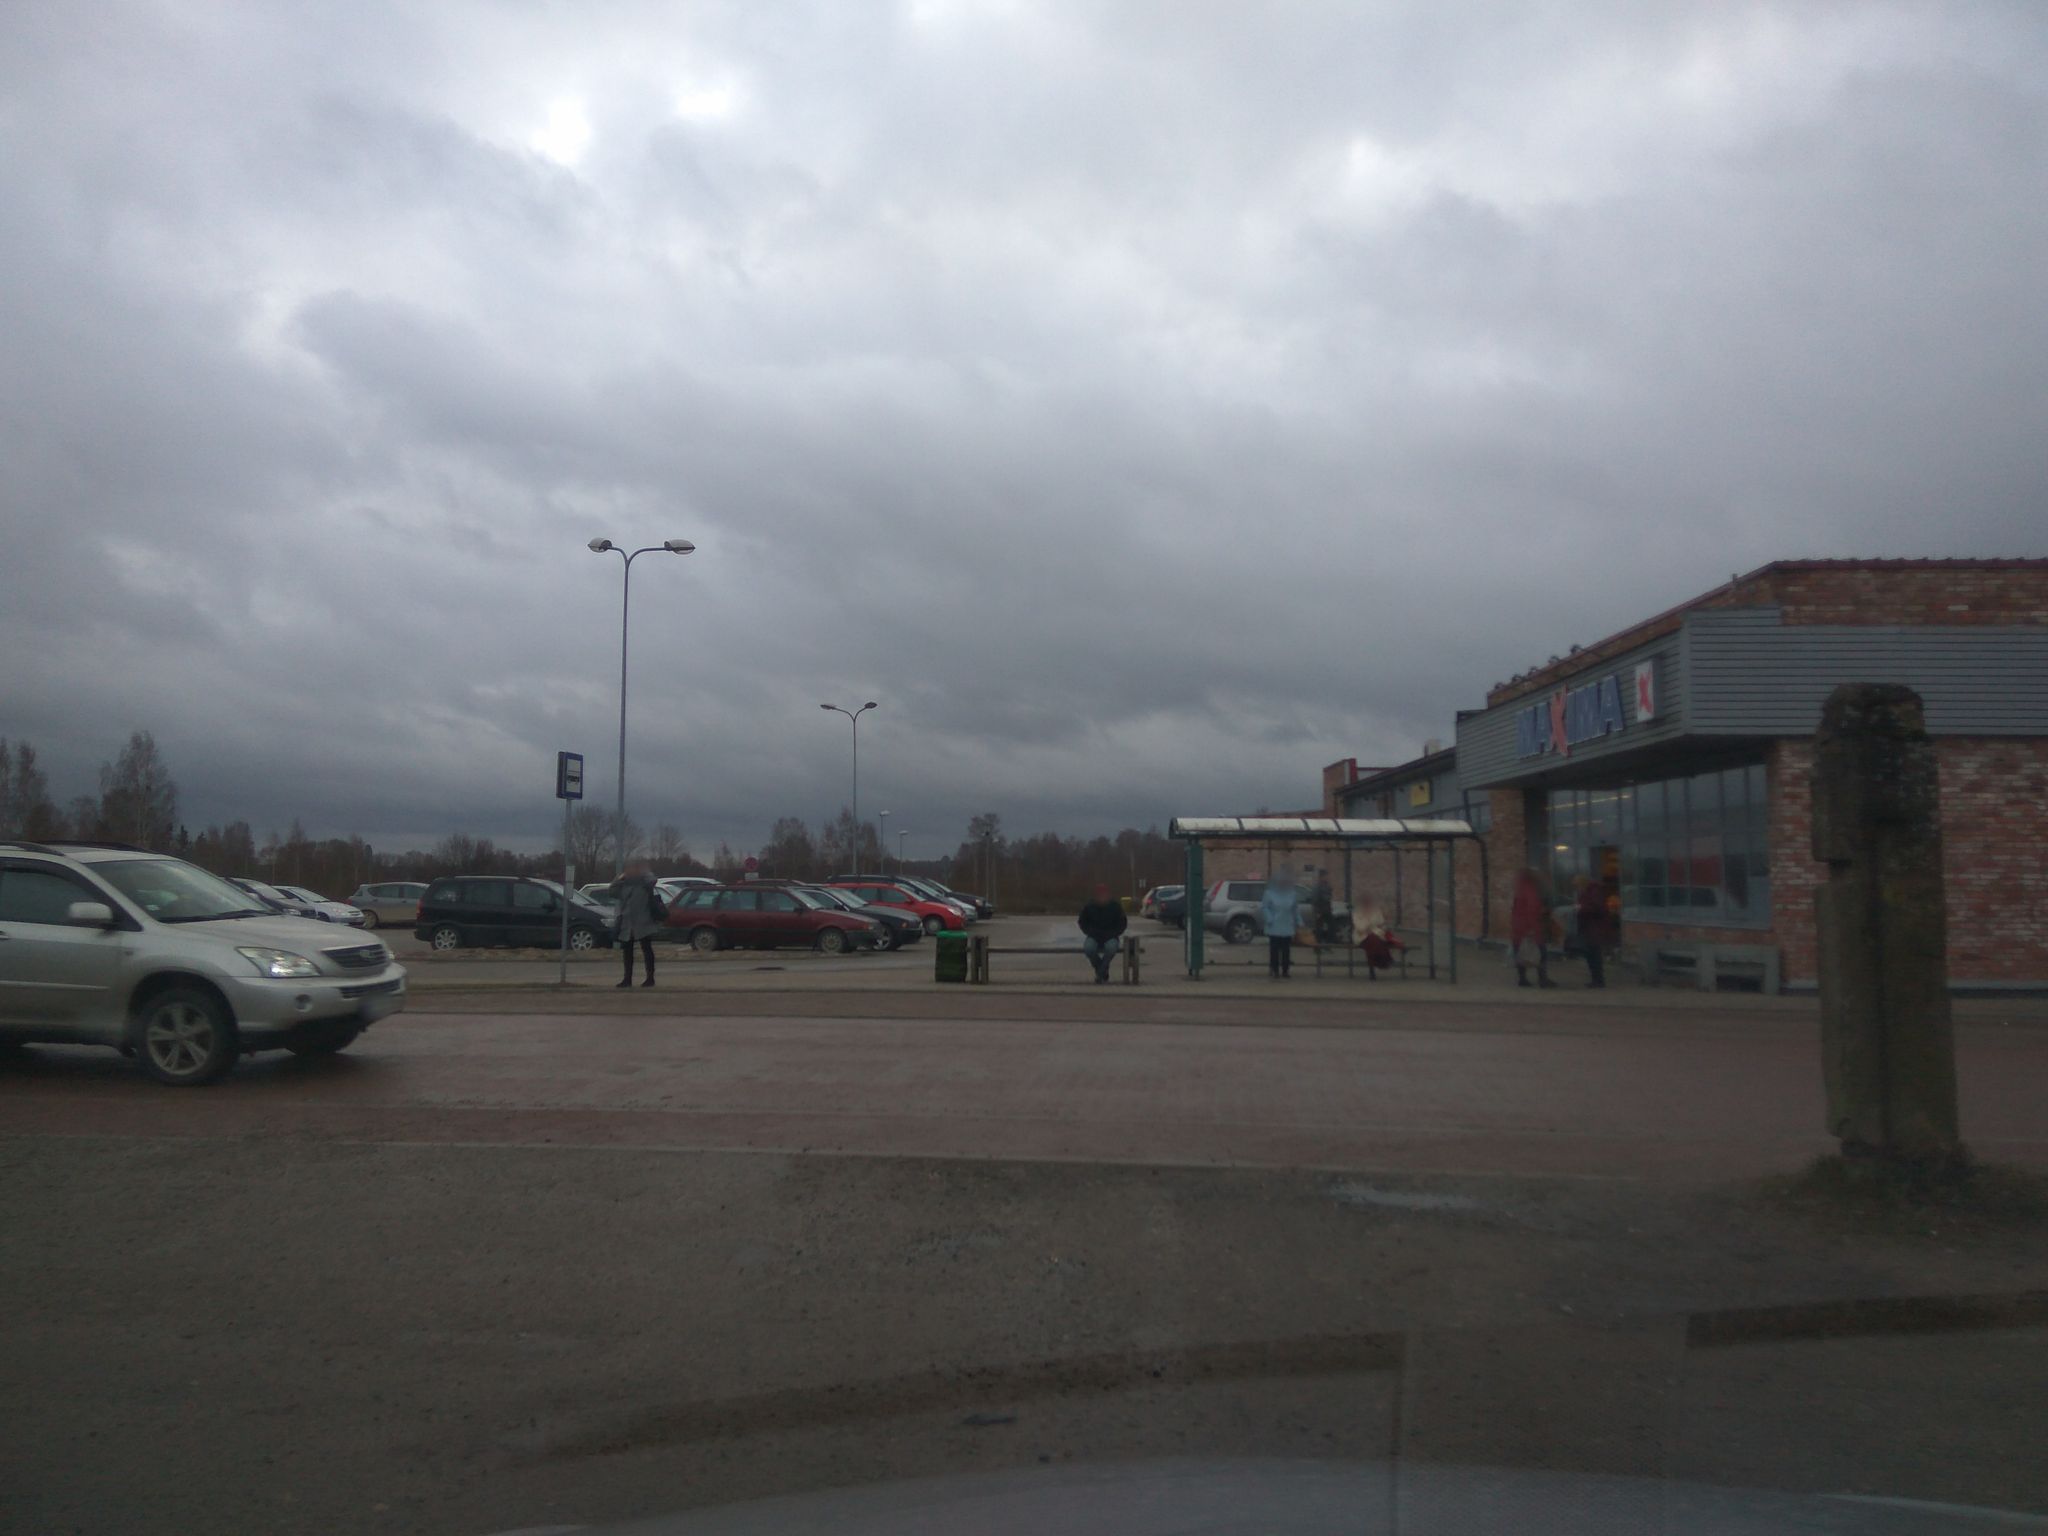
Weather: cloudy
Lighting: day
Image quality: good
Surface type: driving surface
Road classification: service, footway
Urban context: rural cluster
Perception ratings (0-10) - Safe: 2.64, Lively: 1.99, Beautiful: 7.51, Boring: 2.32, Depressing: 3.66, Wealthy: 4.26